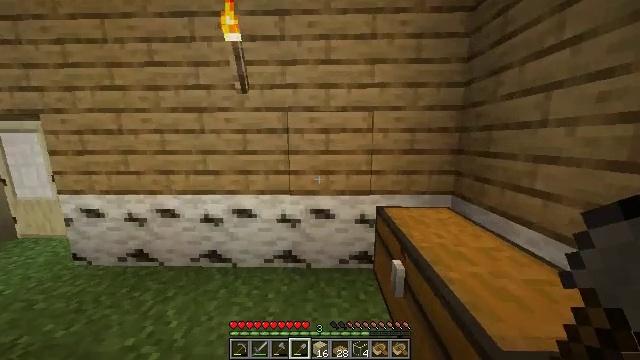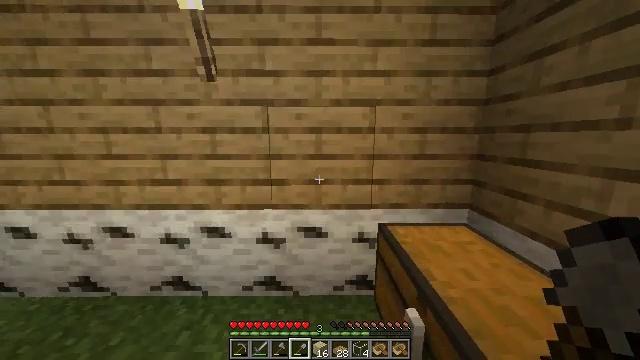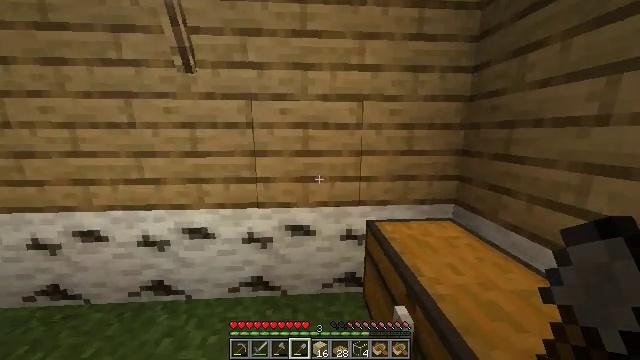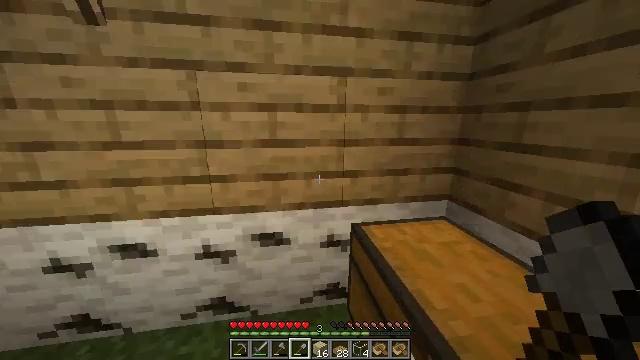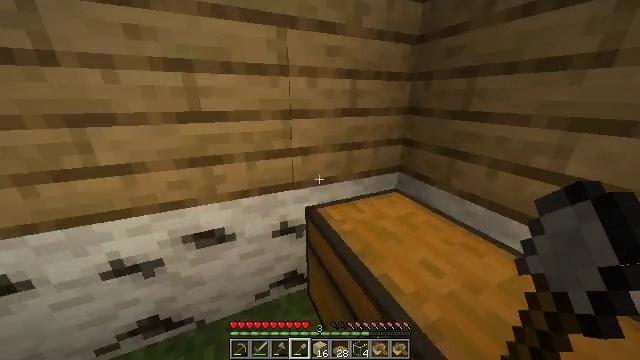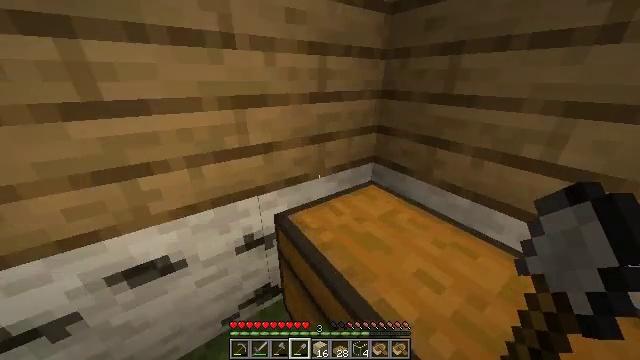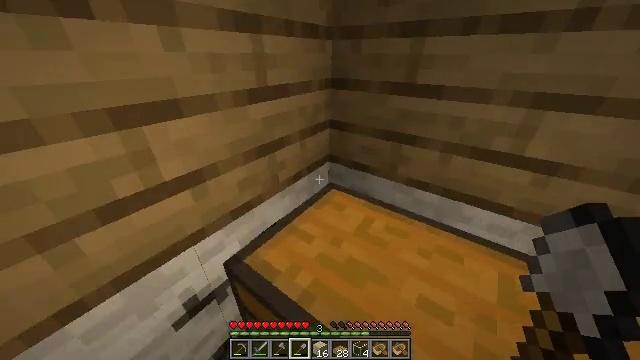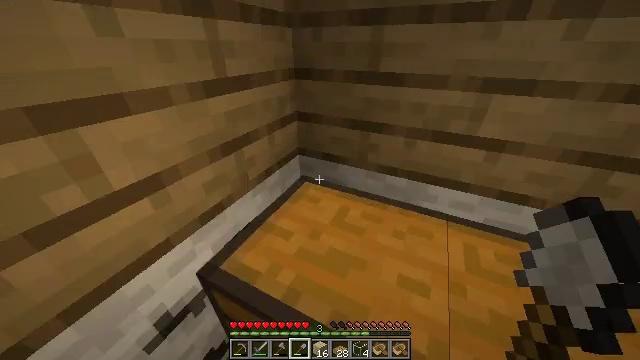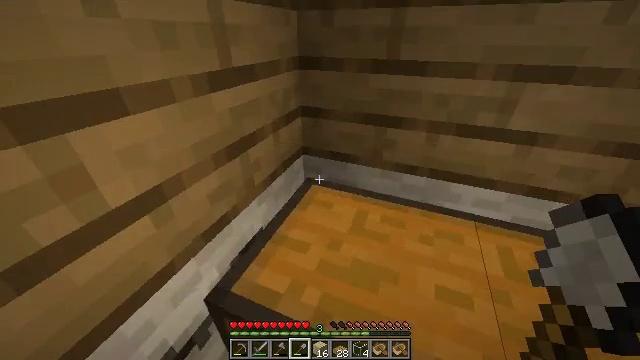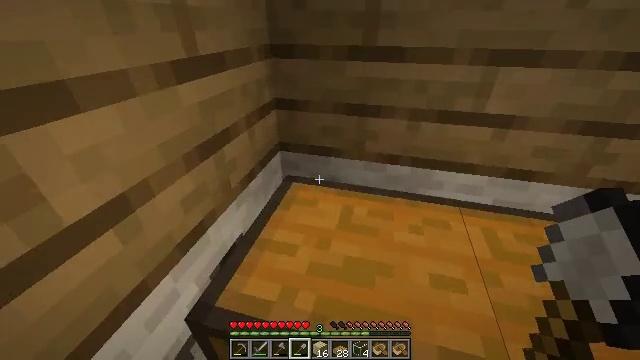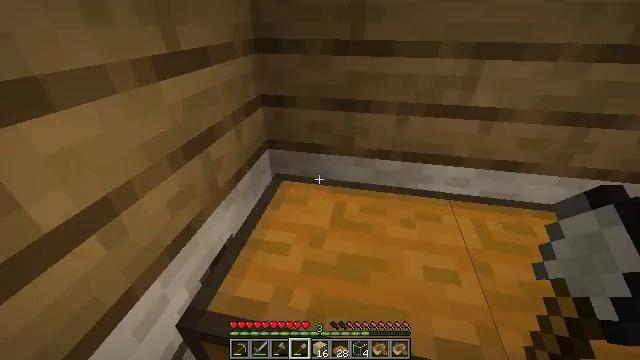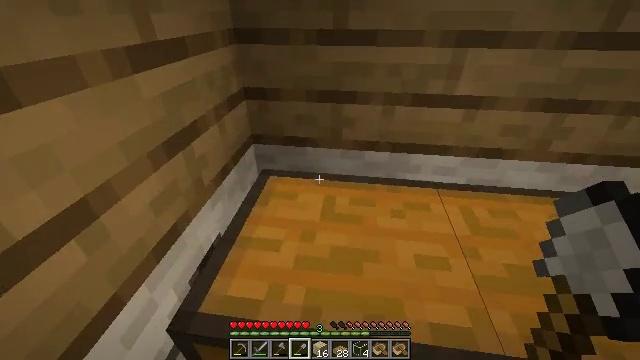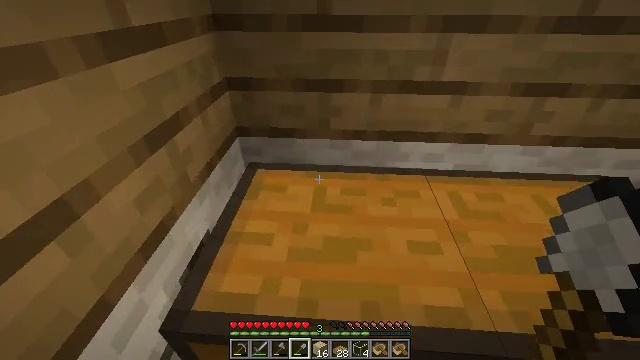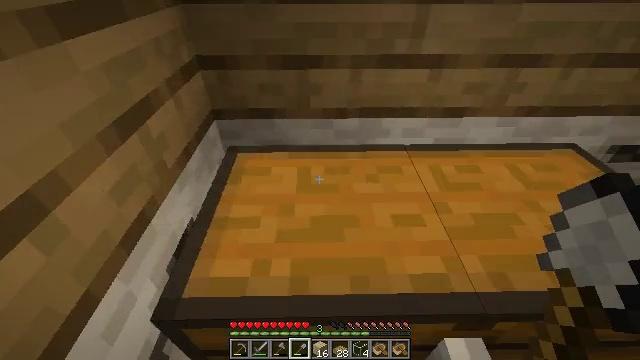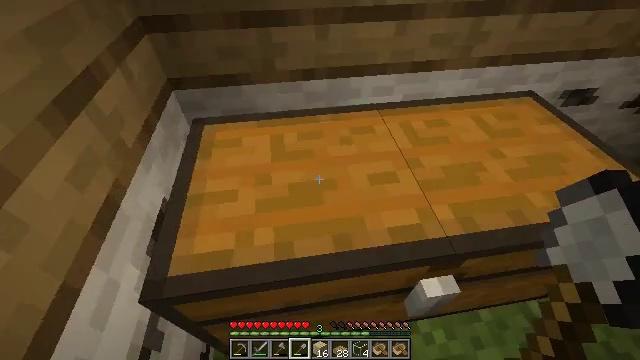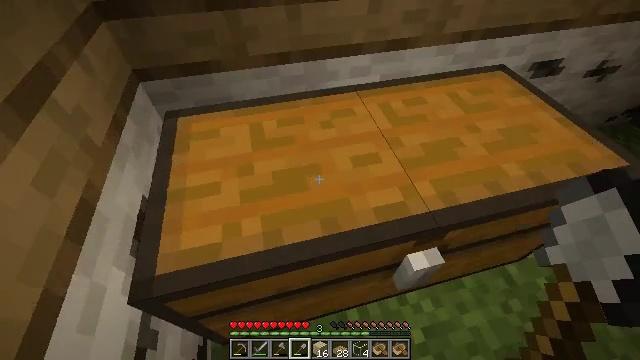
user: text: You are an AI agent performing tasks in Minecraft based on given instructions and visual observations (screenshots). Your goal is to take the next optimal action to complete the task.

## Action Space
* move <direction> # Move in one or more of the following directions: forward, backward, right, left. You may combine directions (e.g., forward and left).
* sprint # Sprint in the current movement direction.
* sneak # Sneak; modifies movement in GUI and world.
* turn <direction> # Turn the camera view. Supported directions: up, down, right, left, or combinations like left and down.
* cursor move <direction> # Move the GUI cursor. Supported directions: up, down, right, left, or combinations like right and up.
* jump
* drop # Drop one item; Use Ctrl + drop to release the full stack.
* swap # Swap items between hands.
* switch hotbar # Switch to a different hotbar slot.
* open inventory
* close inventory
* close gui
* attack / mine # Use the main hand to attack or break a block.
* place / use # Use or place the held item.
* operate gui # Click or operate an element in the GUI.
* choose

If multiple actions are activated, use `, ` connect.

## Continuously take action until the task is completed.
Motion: motion action
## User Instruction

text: Break the existing planks.
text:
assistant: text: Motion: move forward, sprint, turn right
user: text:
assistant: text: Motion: move forward, sprint, turn right and down
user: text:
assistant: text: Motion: move forward, sprint, turn right and down
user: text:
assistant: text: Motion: move forward, sprint, turn right and down
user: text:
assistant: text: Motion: move forward, sprint, turn right and down
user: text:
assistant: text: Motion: move forward, sprint, turn right and down
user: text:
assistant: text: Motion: turn right and down
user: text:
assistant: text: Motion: turn right
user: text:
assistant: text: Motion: turn right
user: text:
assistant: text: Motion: turn right
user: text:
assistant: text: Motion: turn right and down
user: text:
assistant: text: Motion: turn right and down
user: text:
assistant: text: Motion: turn right and down
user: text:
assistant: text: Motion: turn right and down
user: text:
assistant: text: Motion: turn right and down
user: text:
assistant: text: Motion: turn right and down
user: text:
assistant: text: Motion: turn right
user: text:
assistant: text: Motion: no_op
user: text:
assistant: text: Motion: use / place
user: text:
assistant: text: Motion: use / place
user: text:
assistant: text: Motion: use / place
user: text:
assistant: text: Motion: use / place
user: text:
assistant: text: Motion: no_op
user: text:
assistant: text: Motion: open gui
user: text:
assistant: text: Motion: no_op
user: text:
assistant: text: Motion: cursor move up
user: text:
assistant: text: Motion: no_op
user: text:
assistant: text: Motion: no_op
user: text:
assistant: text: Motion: cursor move up
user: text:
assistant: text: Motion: cursor move up